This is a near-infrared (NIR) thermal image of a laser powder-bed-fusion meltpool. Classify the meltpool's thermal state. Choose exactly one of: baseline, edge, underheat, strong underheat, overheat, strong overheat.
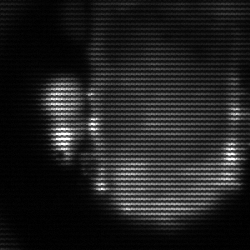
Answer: baseline